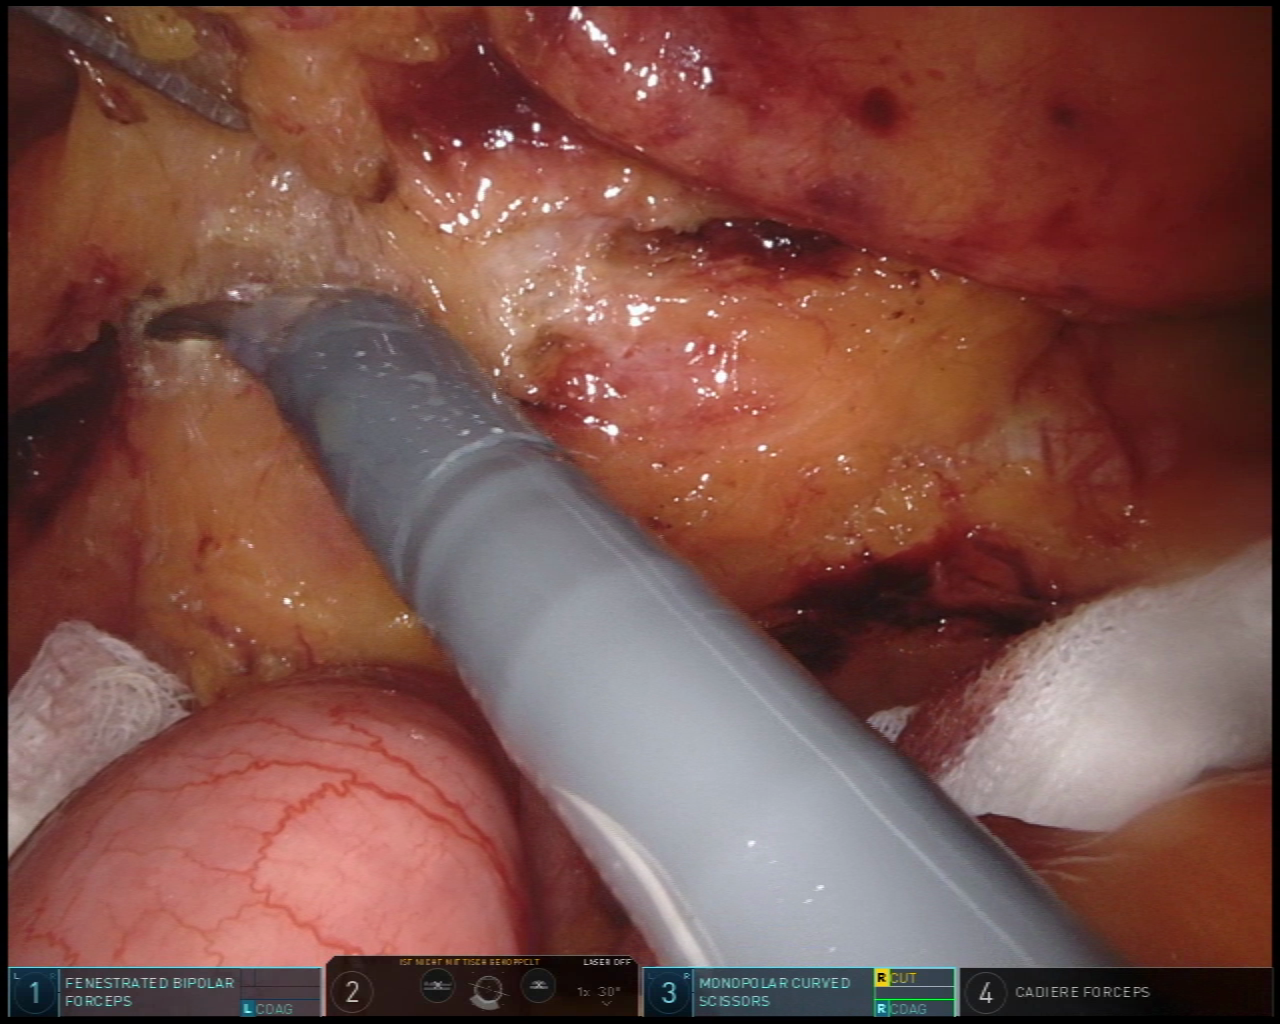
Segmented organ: inferior_mesenteric_artery
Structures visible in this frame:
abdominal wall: no
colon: no
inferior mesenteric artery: yes
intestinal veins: no
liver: no
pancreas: no
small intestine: yes
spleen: no
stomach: no
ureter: no
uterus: no
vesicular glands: no